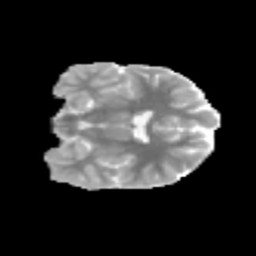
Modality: MD
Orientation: coronal
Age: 12
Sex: female
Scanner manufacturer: siemens
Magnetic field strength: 3 T
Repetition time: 3.8 s
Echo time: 0.07 s